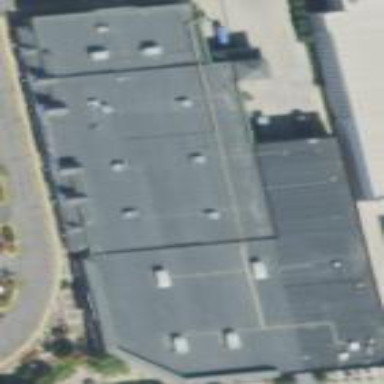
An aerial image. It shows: Commercial building.